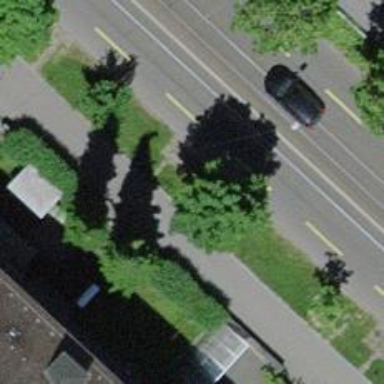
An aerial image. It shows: Tree-lined avenue.